Interaction volume radius: 5 \u00c5
Interaction volume height: 35 \u00c5
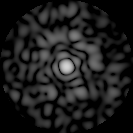
Disorder parameter: 0.8524